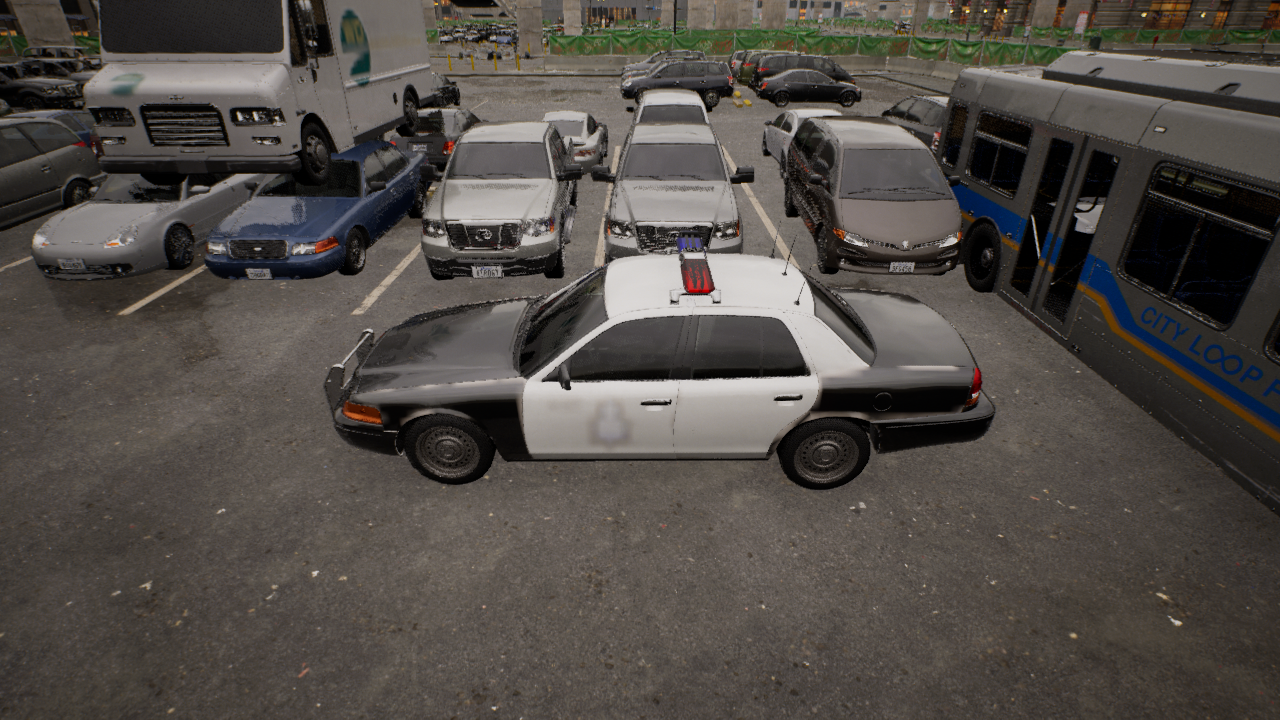
Venue: arterial
Lighting: golden hour
Vehicle rig: sedan